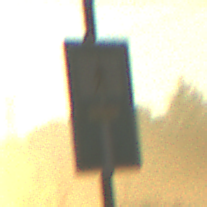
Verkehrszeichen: SackgasseFussgaengerDurchlaessig
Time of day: SunriseSunset
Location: Outdoor (Nature)
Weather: Clear
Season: NotSpecified
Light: Natural